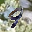
Label: 9